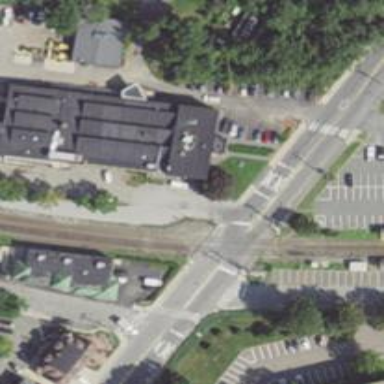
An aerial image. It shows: Crossing for the railway.